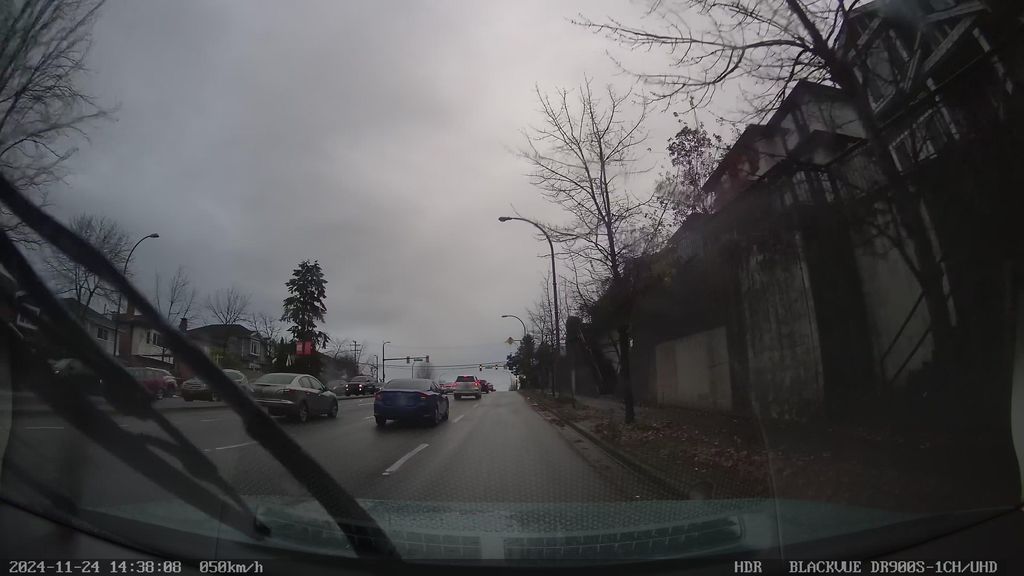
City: vancouver